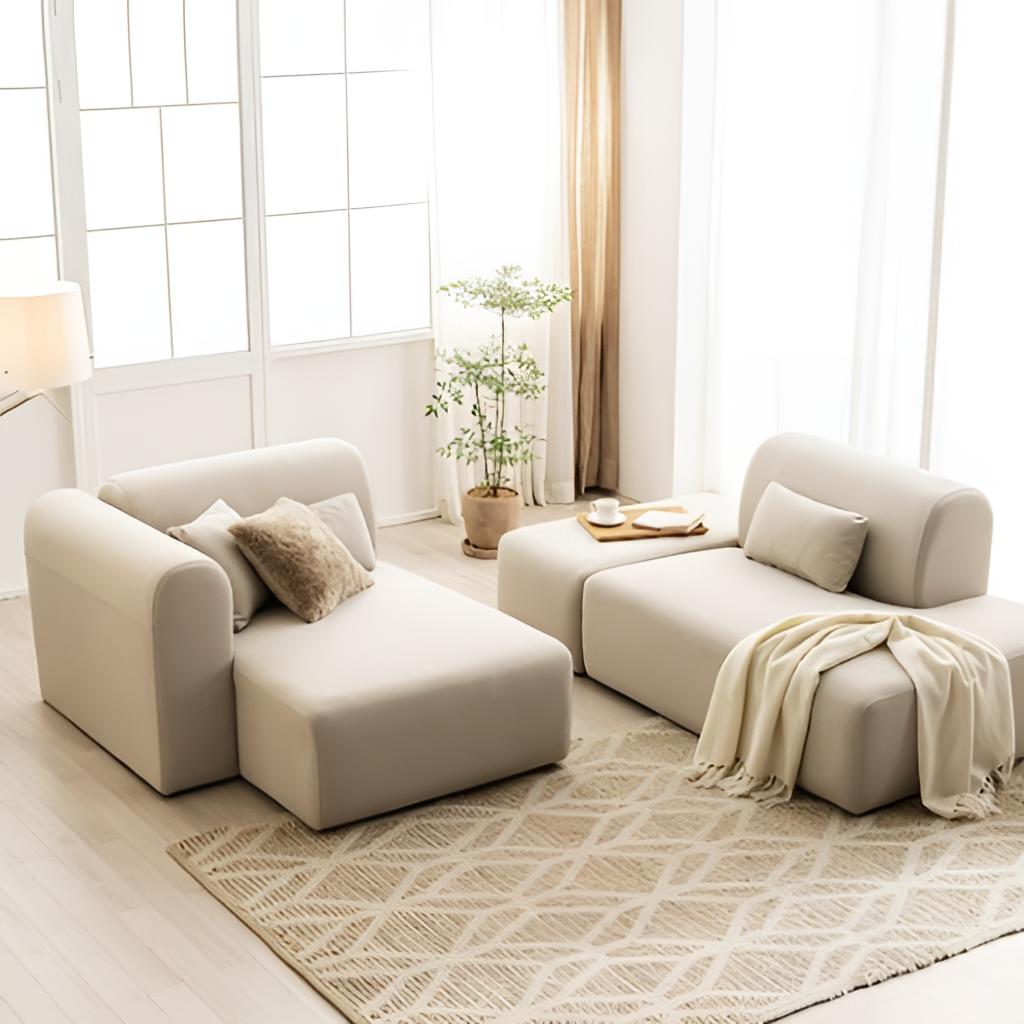
fabric armchairs, living room, gray wood flooring, with plank pattern, minimalist, glass wallpaper, with large square pattern